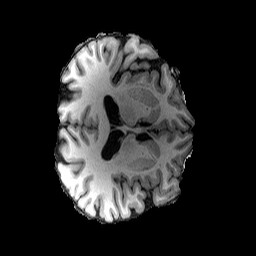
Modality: T1w
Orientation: axial
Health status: healthy